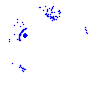
Particle: kaon